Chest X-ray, PA view. Patient: 54 years old, sex F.
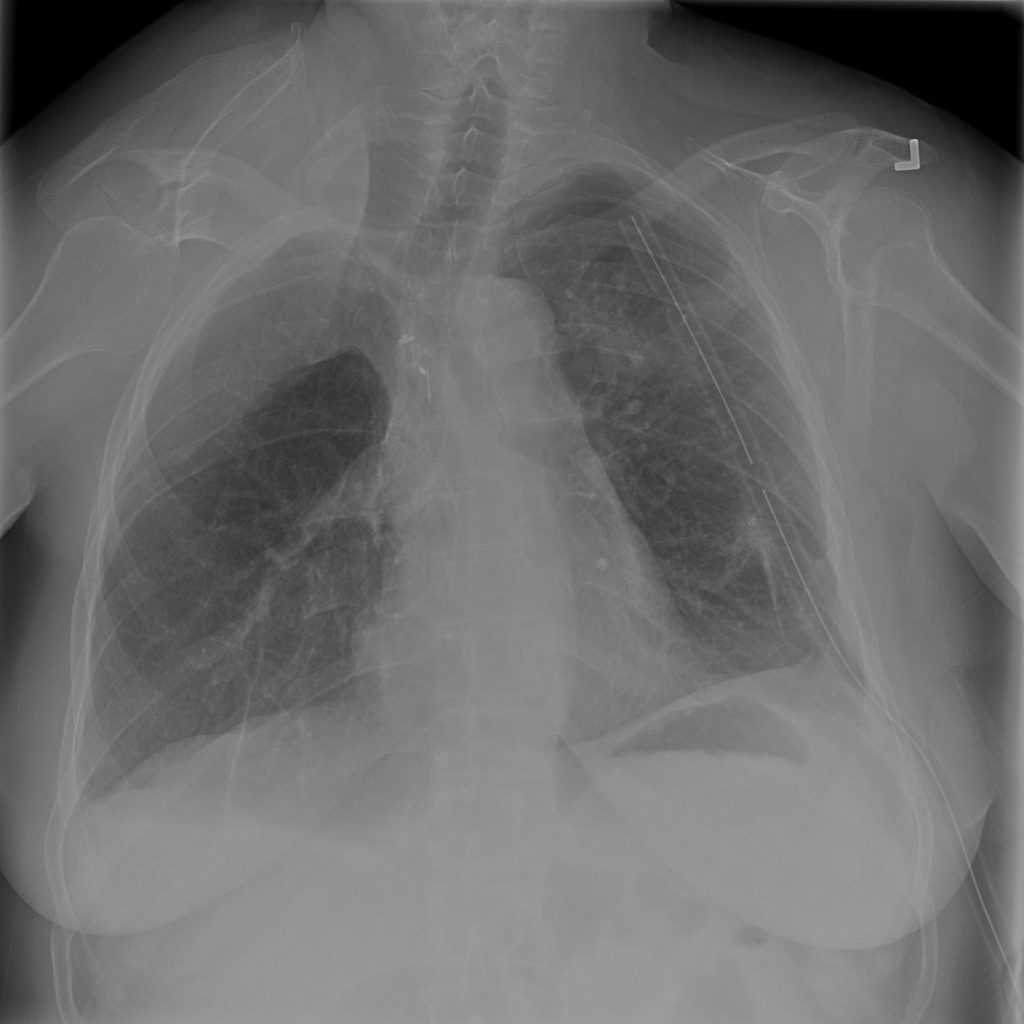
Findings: Atelectasis, Pleural_Thickening